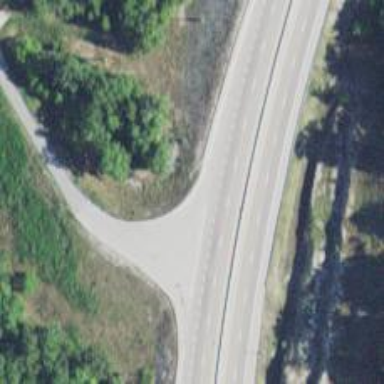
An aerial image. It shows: Motorway junction.